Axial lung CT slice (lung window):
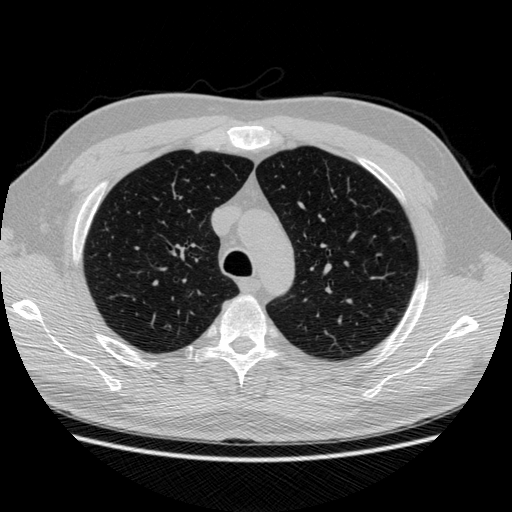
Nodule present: no